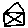
Label: house